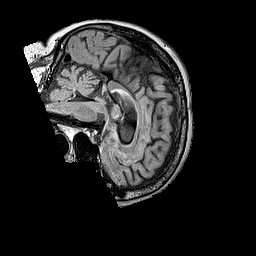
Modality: FLAIR
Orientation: sagittal
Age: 67
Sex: female
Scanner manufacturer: siemens
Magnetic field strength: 3 T
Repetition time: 6 s
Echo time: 0.388 s